Interaction volume radius: 5 \u00c5
Interaction volume height: 10 \u00c5
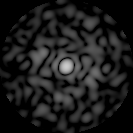
Disorder parameter: 0.8657